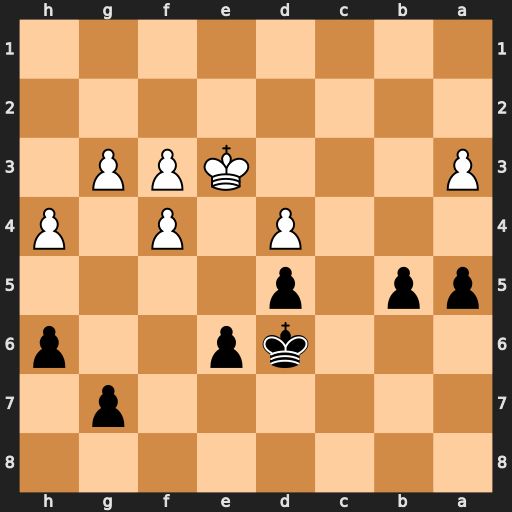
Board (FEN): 8/6p1/3kp2p/pp1p4/3P1P1P/P3KPP1/8/8
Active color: b
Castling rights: -
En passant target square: -
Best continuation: a4 Kd3 b4 axb4 Kc6